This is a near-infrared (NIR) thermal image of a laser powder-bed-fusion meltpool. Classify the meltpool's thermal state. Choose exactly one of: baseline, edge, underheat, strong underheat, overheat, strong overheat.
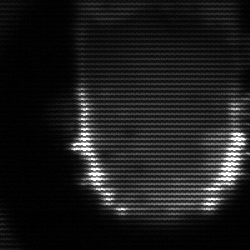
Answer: baseline